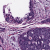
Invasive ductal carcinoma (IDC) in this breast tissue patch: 0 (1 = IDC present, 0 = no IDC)